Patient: sex M, age 52
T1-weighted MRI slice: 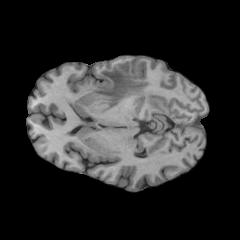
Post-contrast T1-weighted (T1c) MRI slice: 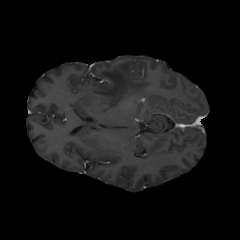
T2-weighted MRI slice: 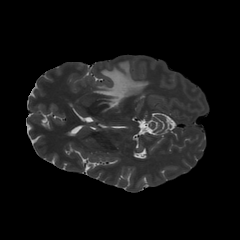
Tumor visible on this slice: yes
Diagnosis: Glioblastoma, IDH-wildtype
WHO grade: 4